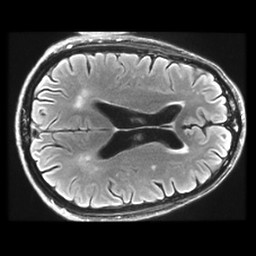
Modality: FLAIR
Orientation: axial
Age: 68
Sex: male
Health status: healthy
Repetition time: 12 s
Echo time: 0.09782 s